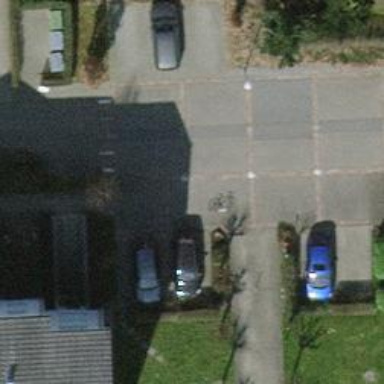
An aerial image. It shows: Living street.